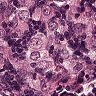
Metastatic tissue present: yes